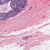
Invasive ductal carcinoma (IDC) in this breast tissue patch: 0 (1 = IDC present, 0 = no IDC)